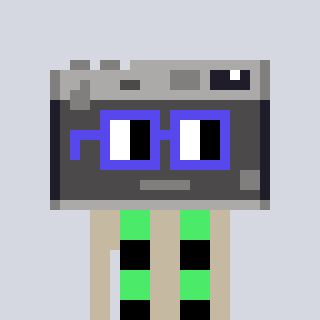
a pixel art character with square blue glasses, a camera-shaped head and a bege-colored body on a cool background